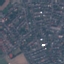
Label: Residential